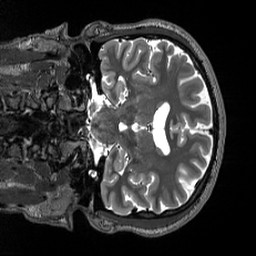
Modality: T2w
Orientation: coronal
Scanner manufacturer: siemens
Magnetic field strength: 3 T
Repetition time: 3.2 s
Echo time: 0.564 s